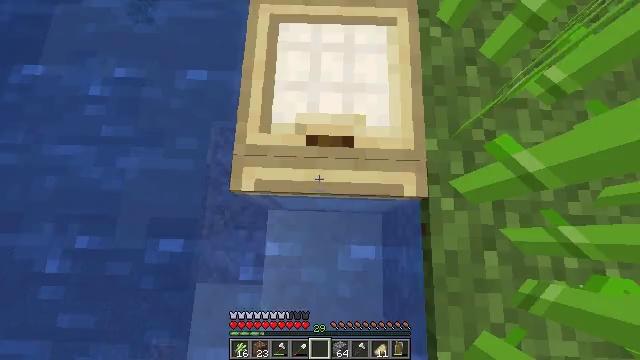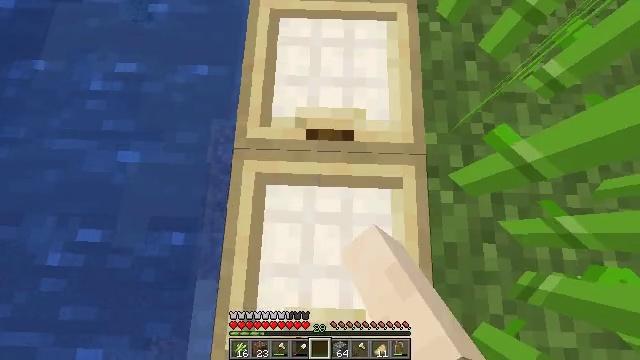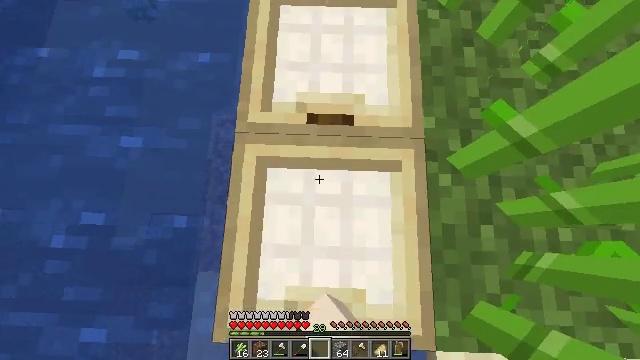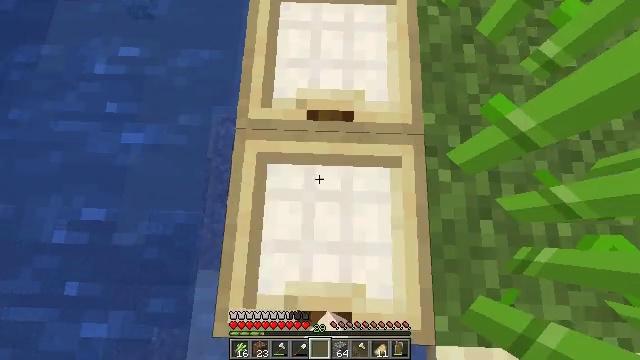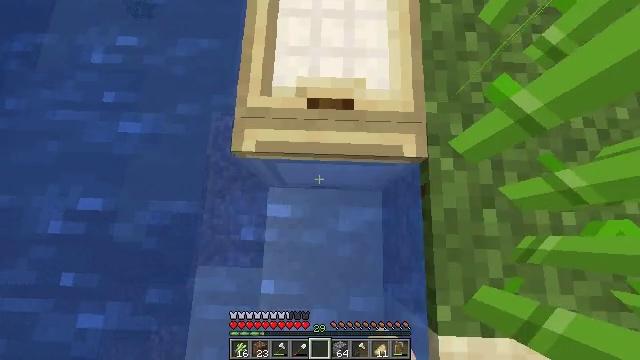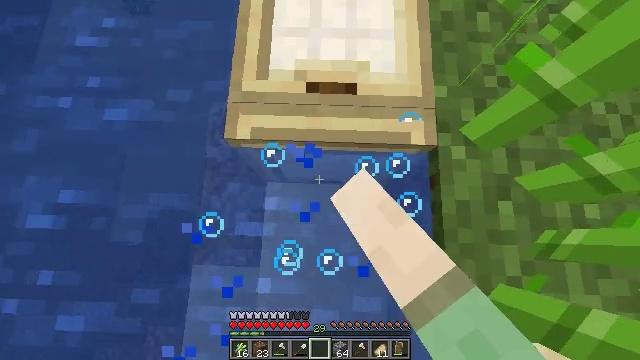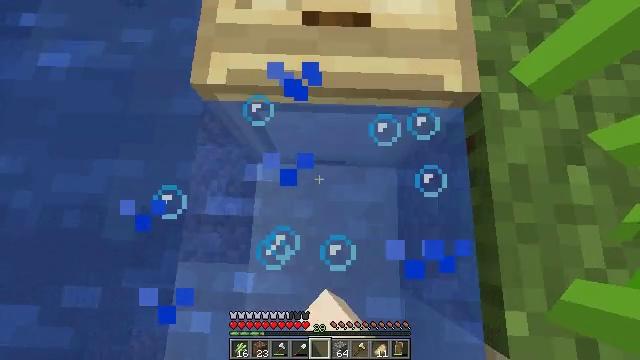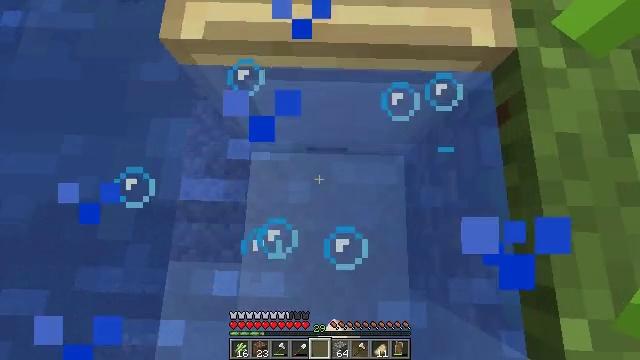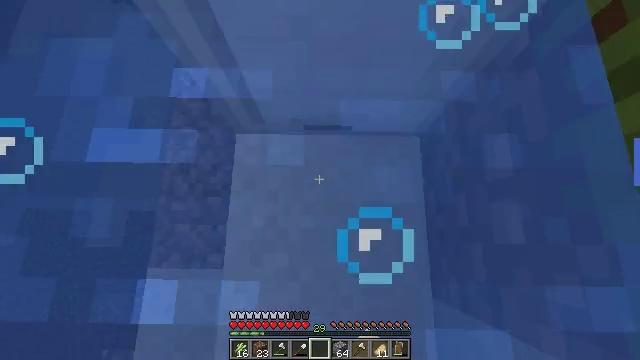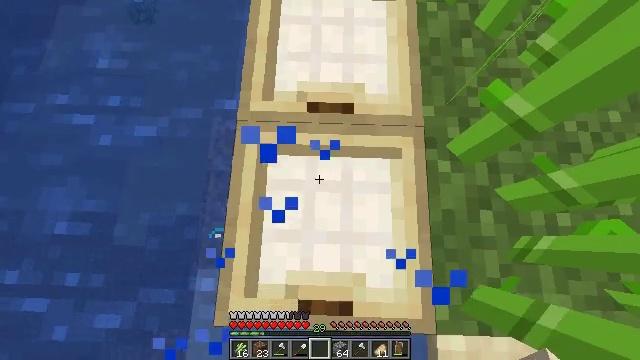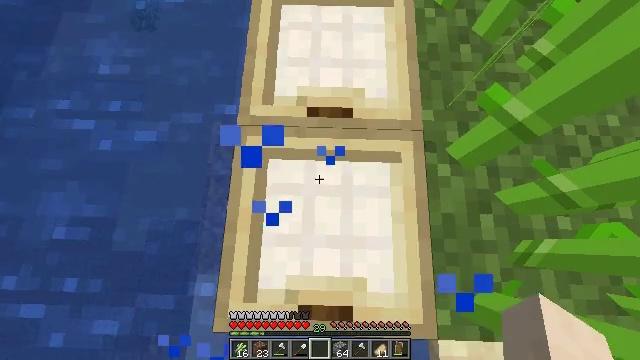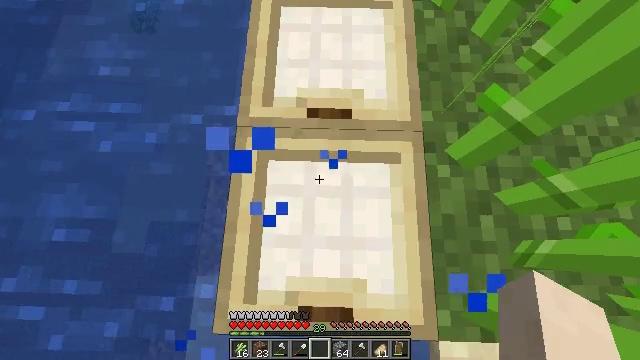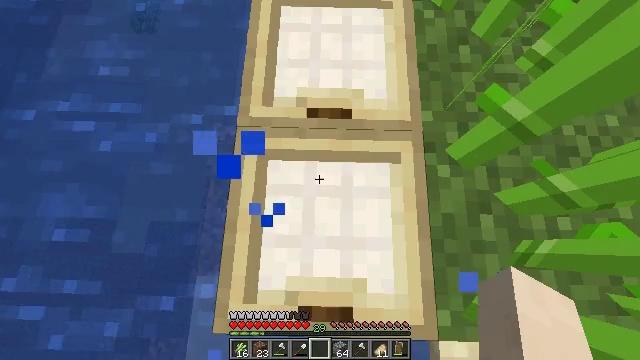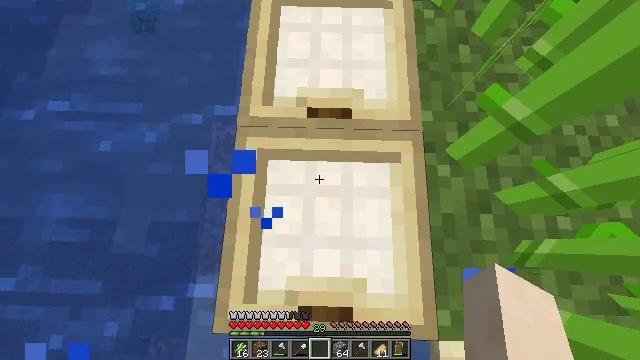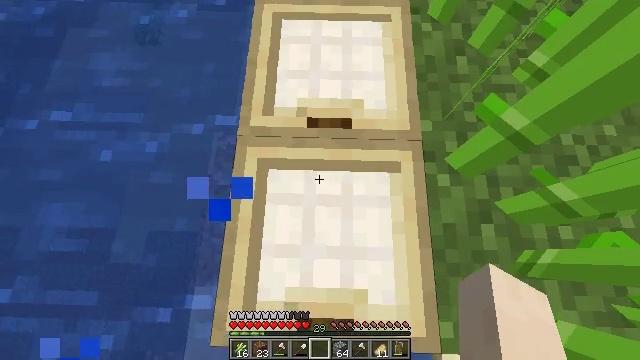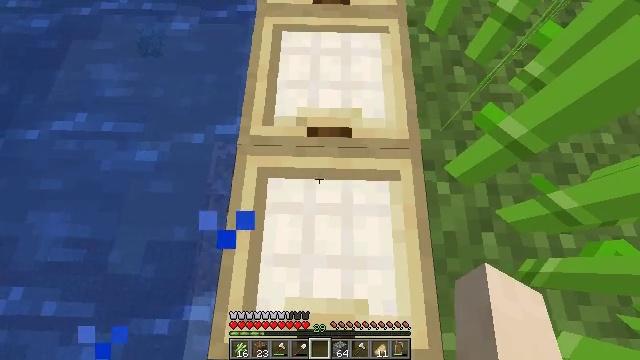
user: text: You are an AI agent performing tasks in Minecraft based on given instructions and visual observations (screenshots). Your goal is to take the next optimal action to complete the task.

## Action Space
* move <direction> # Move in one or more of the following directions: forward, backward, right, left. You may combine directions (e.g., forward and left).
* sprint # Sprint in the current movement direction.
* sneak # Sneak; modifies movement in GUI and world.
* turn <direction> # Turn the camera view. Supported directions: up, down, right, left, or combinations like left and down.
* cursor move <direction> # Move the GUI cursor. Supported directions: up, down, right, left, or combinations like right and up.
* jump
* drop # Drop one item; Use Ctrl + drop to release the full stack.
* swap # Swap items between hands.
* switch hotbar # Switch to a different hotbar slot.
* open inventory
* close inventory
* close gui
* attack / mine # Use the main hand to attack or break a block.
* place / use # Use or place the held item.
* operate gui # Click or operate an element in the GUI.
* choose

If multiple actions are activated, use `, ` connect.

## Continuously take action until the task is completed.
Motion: motion action
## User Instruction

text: Retrieve the birch trapdoor by mining it.
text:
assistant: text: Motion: move back, sneak, use / place
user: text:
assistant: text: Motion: move back, sneak, use / place
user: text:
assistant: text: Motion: move back, sneak, use / place
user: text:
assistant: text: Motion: move back, sneak, use / place
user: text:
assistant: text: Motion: move back, sneak, use / place
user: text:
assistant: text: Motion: move back, sneak, use / place
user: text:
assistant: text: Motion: move back, sneak, use / place
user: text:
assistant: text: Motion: sneak, turn up
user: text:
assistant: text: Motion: sneak
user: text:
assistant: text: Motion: sneak, turn up
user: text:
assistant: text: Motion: sneak
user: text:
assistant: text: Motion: sneak
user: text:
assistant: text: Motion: sneak
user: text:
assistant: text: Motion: sneak, turn up
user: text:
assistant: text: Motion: sneak, turn up
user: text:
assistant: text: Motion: sneak
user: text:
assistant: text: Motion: sneak
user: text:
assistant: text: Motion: sneak
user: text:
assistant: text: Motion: sneak
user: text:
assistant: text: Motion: sneak
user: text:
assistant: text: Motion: no_op
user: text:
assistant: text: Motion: turn right and up
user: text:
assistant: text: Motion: turn up
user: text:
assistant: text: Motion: turn up
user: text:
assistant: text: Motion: turn right and up
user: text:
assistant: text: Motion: turn up
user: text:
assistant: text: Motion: move forward, turn up
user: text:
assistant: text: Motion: move forward, sprint, turn up
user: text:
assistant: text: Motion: move forward, sprint
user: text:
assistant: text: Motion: move forward, sprint